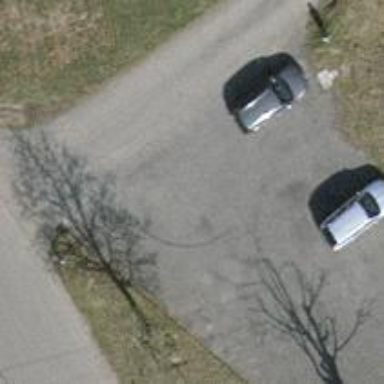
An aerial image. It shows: Parking area with surface.